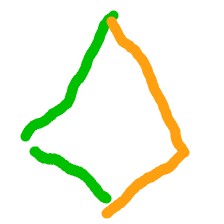
Shape: kite